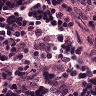
Metastatic tissue present: no